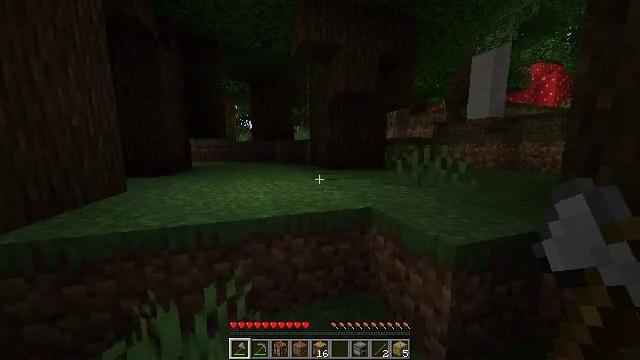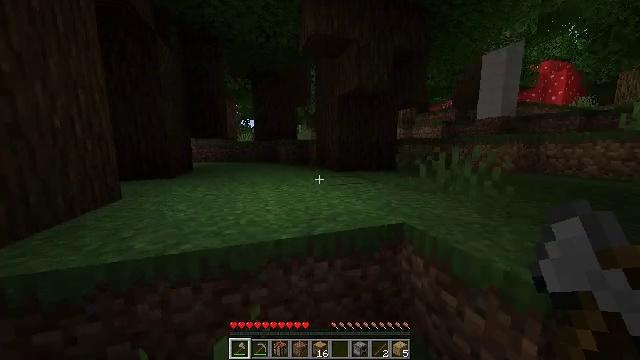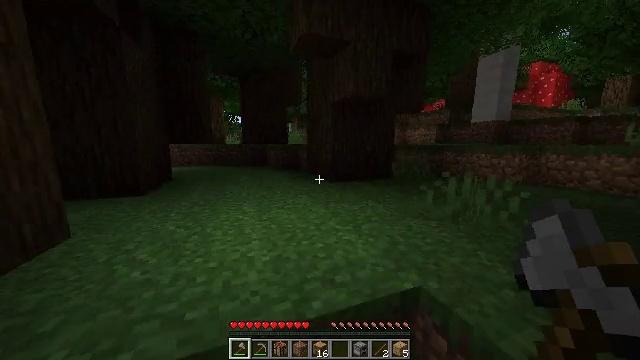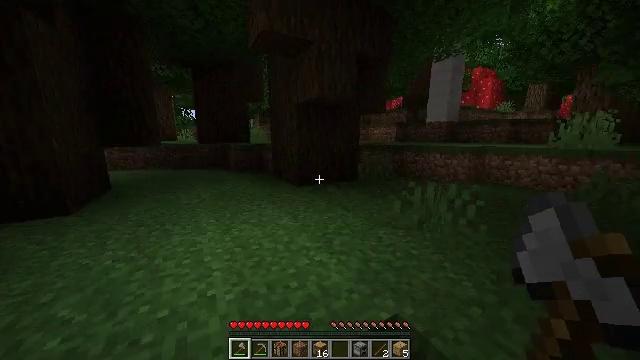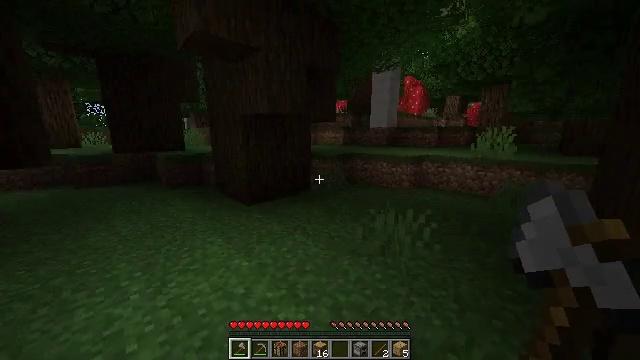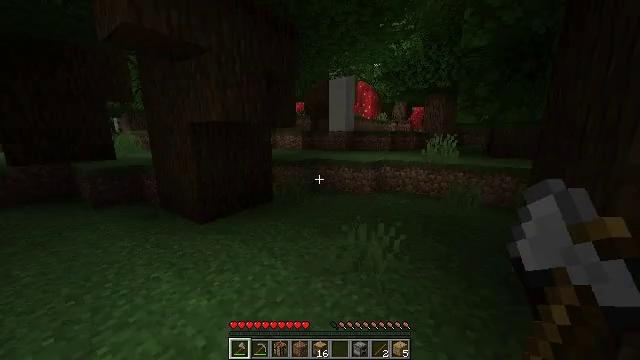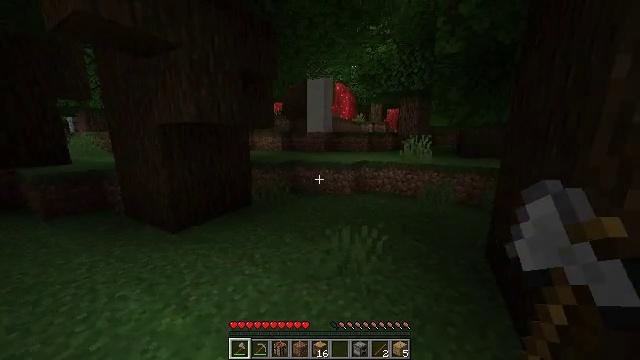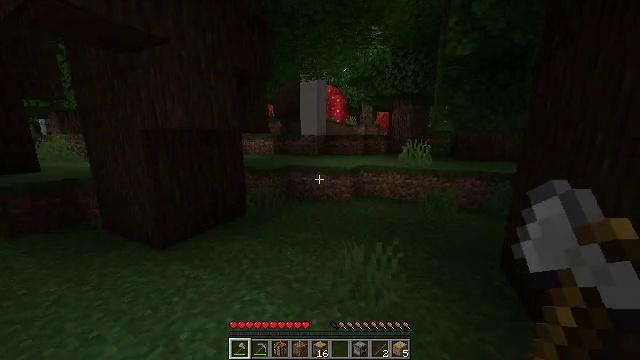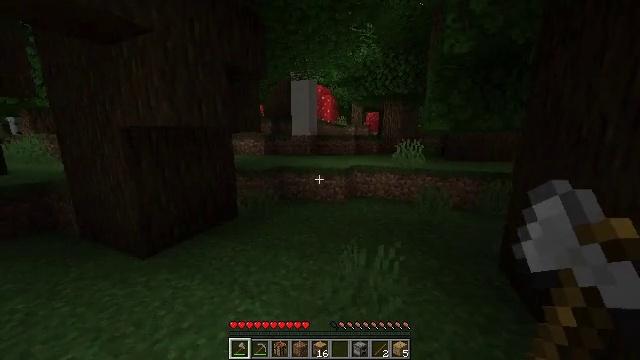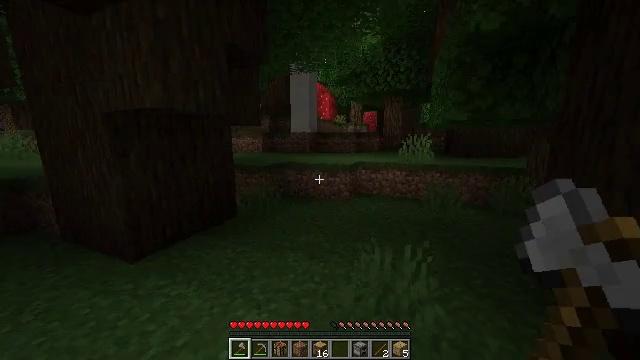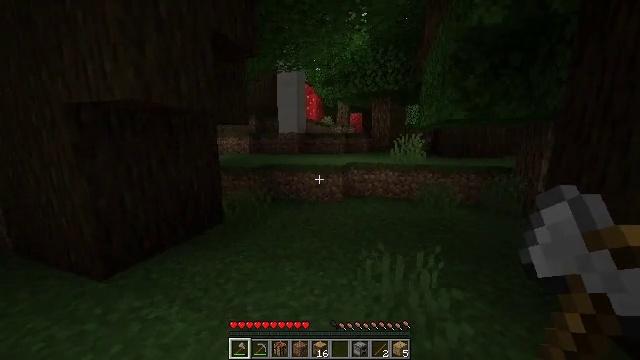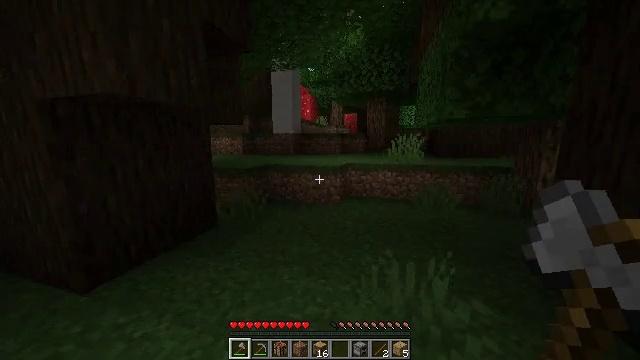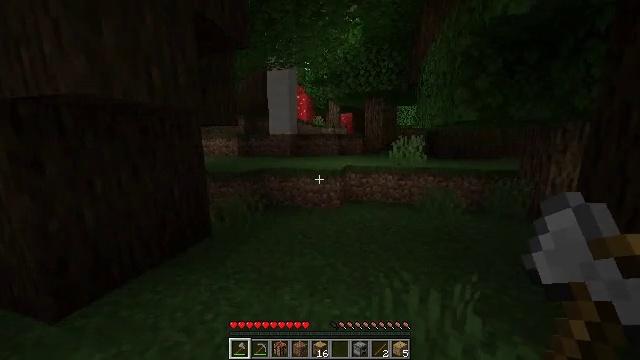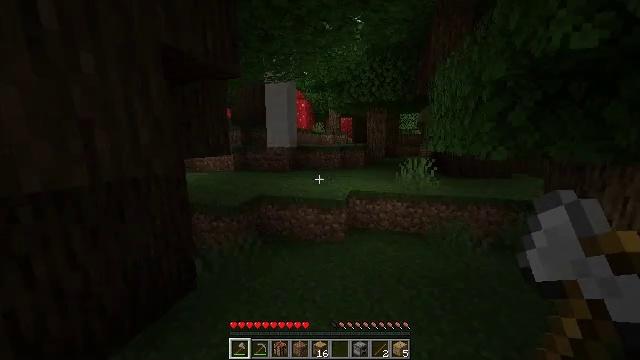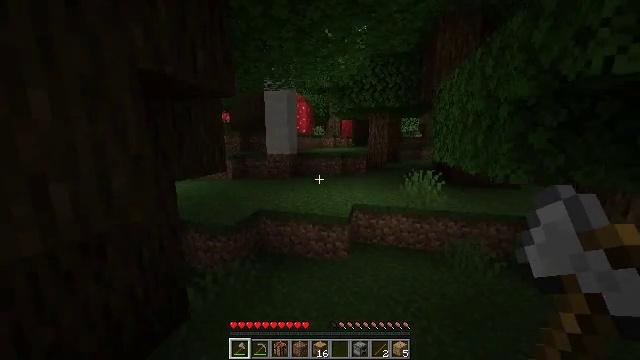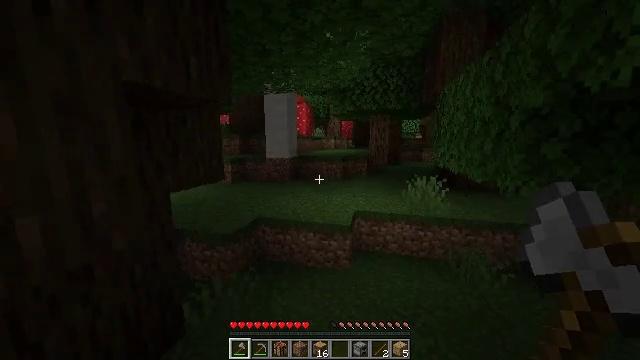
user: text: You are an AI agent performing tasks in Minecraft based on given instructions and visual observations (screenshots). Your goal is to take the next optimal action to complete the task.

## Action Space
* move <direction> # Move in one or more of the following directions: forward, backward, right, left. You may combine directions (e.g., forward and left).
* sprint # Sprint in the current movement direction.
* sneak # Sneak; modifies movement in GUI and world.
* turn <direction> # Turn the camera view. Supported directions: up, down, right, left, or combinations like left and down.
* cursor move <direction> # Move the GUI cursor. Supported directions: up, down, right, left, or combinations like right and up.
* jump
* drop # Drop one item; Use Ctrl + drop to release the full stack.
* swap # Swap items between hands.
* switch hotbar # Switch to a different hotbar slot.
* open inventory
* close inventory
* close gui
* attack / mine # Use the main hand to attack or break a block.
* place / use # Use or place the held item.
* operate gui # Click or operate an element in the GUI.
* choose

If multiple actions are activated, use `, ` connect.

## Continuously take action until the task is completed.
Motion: motion action
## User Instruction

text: Break the mushroom stem block.
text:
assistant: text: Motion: move forward, sprint
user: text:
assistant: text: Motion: move forward, sprint, turn right and down, jump
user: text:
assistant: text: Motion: move forward, sprint, turn right and down, jump
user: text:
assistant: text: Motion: move forward, sprint, turn right, jump
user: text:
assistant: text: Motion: move forward, sprint, turn right, jump
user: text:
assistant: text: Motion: move forward, sprint, turn right, jump
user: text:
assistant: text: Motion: move forward, sprint, turn right, jump
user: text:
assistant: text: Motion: move forward, sprint, turn right, jump
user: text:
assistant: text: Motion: move forward, sprint, turn right, jump
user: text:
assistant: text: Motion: move forward, sprint, turn right, jump
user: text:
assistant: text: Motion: move forward, sprint, turn right, jump
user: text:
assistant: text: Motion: move forward, sprint, turn right, jump
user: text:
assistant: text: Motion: move forward, sprint, jump
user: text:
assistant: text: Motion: move forward, sprint, jump
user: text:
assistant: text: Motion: move forward, sprint, jump
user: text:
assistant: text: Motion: move forward, sprint, jump
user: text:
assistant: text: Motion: move forward, sprint, jump
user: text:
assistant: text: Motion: move forward, sprint, jump
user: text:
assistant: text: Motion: move forward, sprint, jump
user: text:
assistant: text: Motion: move forward, sprint, jump
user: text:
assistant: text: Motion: move forward, sprint, jump
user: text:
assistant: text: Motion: move forward, sprint, jump
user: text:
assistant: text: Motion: move forward, sprint, jump
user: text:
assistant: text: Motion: move forward, sprint, jump
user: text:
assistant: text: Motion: move forward, sprint, jump
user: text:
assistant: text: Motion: move forward, sprint, jump
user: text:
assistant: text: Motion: move forward, sprint, jump
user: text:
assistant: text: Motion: move forward, sprint, jump
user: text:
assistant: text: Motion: move forward, sprint, jump
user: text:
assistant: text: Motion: move forward, sprint